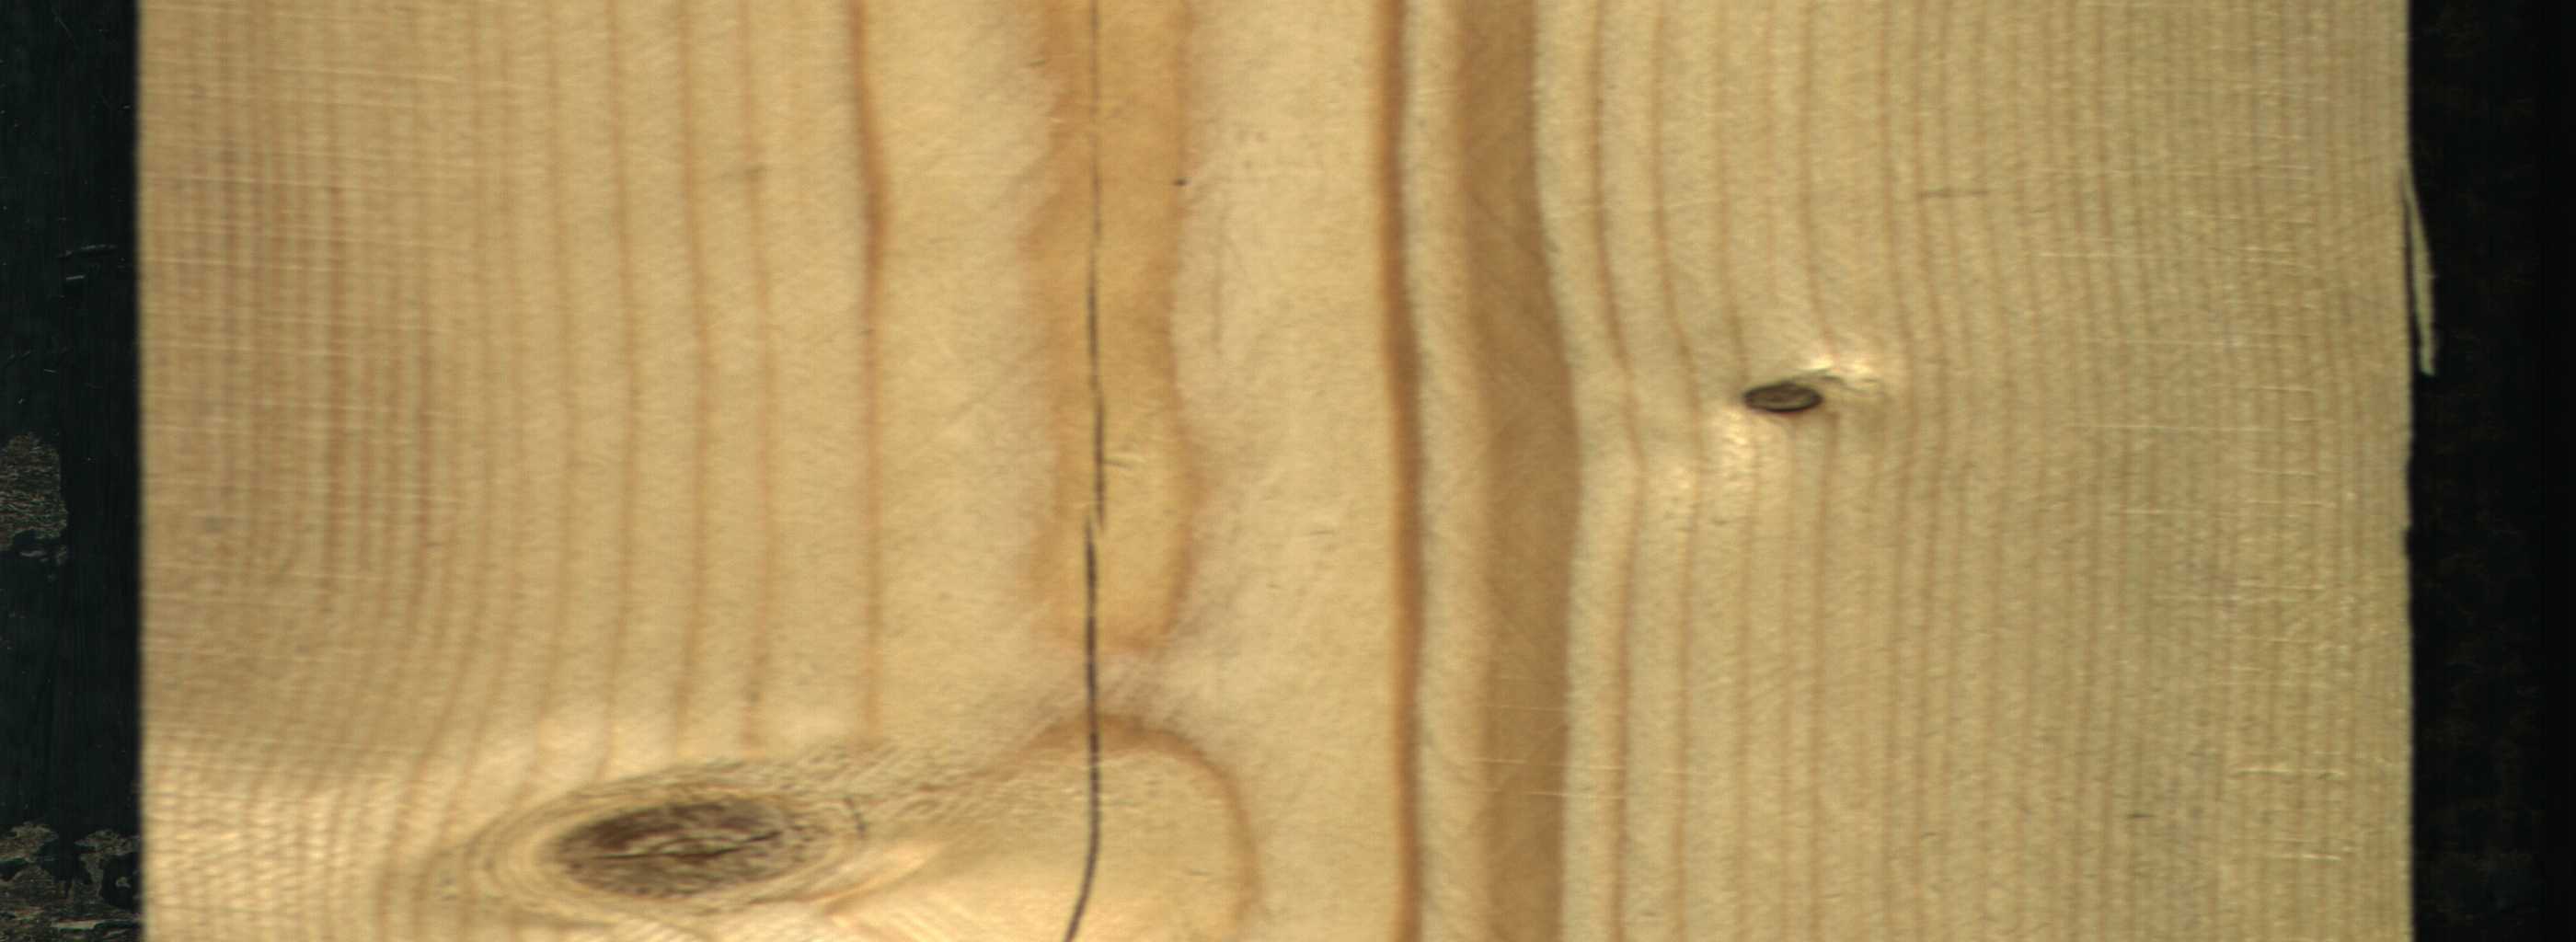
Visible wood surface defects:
Crack
Dead_Knot
Live_Knot